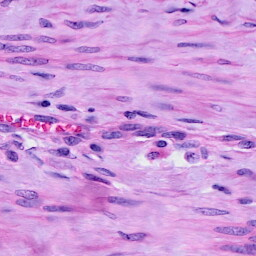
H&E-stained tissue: Cervix